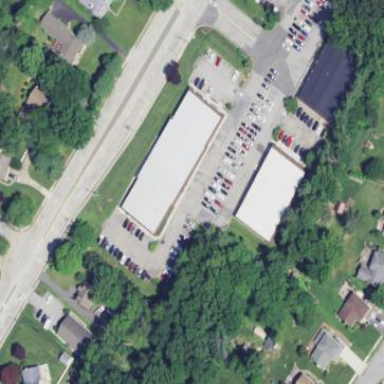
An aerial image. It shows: Clinic building providing healthcare services.